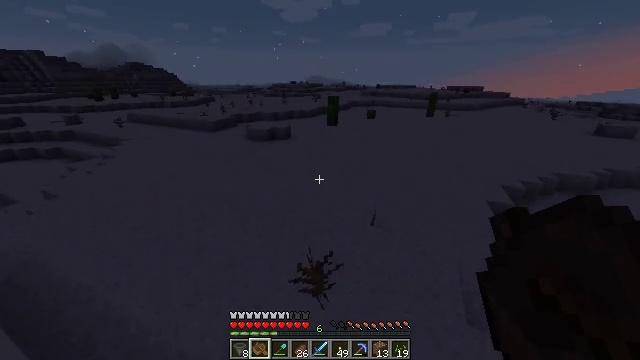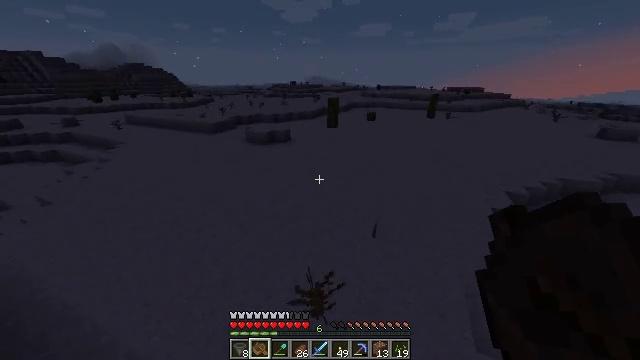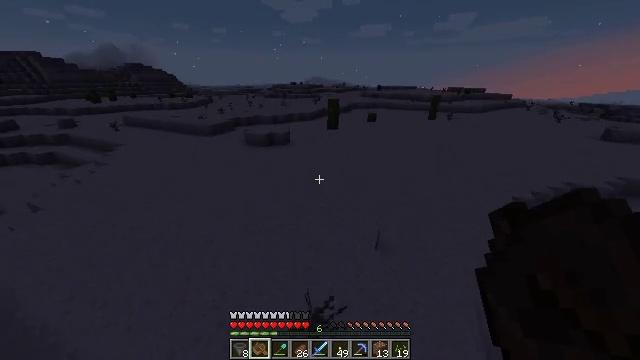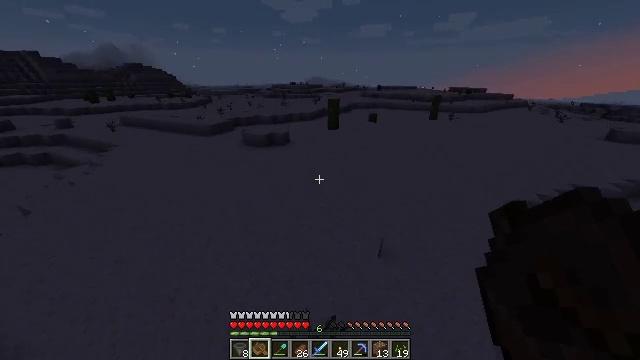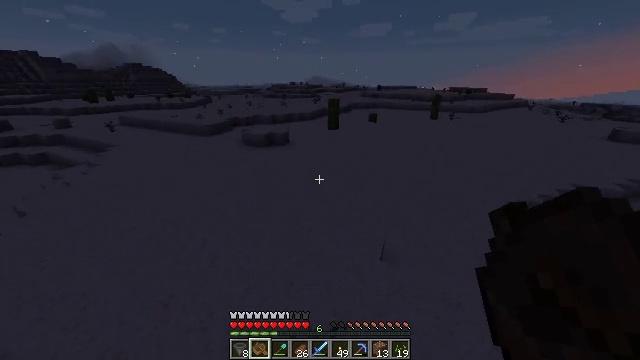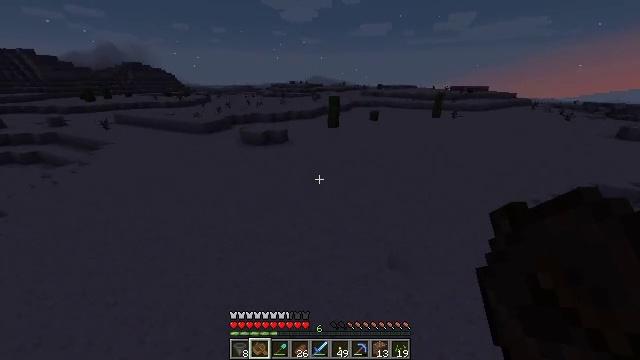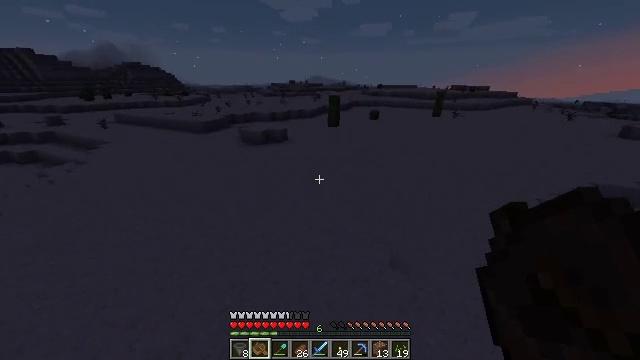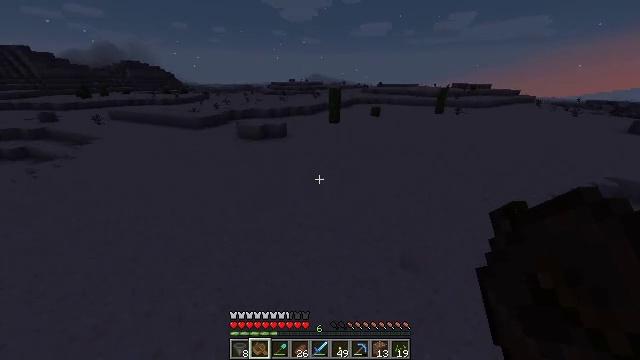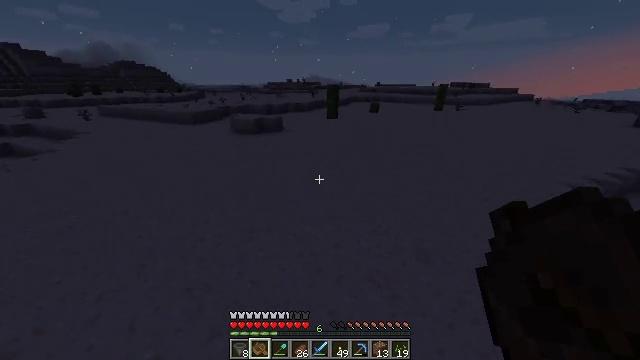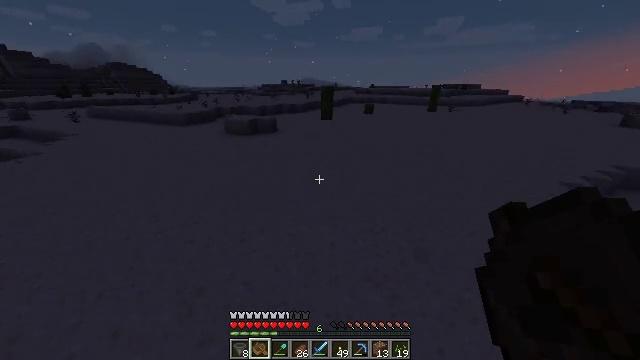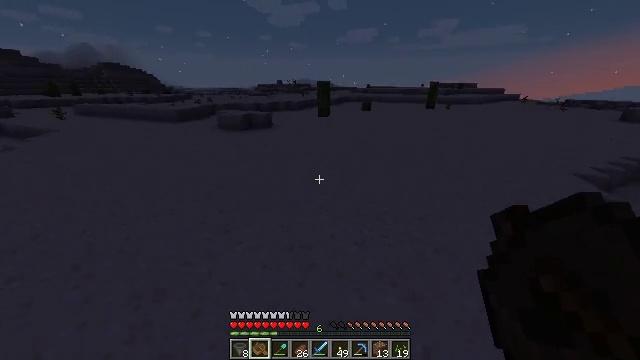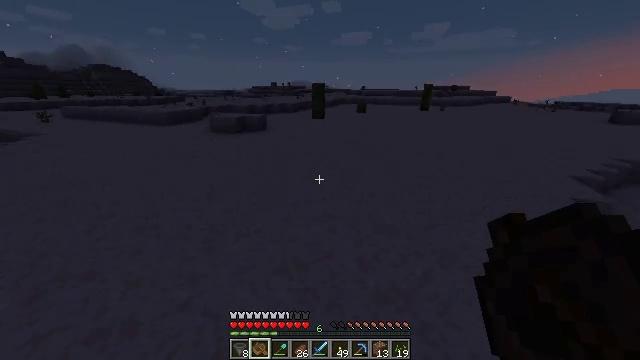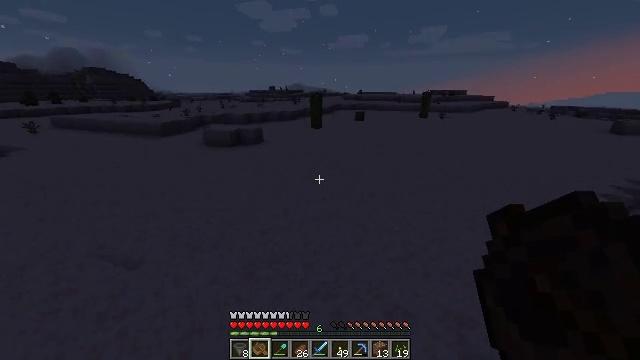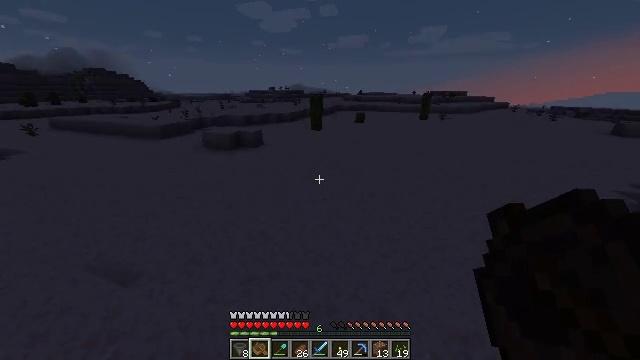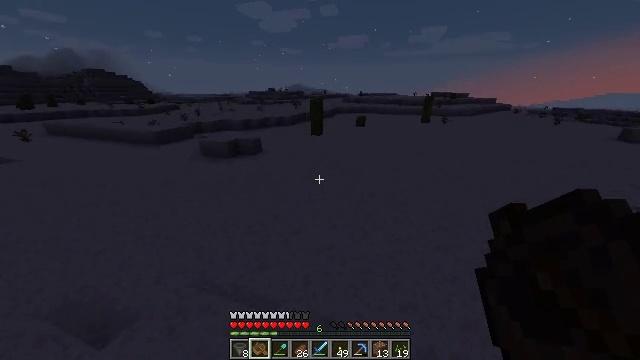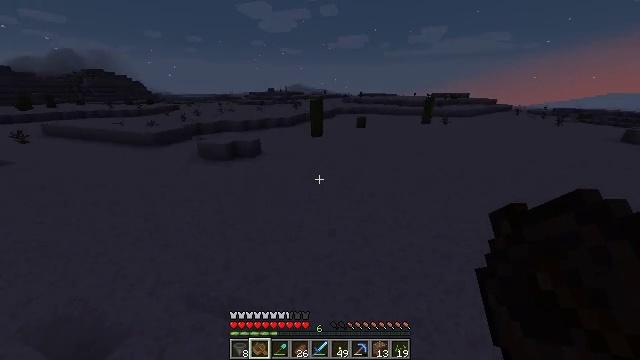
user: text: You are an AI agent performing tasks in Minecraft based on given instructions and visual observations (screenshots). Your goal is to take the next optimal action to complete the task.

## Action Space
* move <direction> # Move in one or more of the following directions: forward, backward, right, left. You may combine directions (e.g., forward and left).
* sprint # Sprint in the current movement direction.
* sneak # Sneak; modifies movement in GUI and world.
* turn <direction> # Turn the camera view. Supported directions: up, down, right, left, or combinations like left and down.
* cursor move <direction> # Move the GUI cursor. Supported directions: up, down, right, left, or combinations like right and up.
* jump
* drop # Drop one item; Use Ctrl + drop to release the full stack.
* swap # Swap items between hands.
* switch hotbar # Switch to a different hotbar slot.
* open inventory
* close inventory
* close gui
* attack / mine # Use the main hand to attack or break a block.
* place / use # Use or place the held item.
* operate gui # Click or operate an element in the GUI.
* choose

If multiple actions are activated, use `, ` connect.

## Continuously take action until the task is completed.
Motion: motion action
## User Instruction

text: Collect the cactus block.
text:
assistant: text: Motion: move forward, jump
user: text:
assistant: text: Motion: move forward, jump
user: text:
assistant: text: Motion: move forward, jump
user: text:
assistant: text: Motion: move forward, jump
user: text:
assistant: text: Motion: move forward, jump
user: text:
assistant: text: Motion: move forward, jump
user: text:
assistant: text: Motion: move forward, jump
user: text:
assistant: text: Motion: move forward, jump
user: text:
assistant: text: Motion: move forward, turn right, jump
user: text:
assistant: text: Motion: move forward, sprint, jump
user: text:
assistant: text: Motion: move forward, sprint, turn right, jump
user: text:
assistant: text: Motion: move forward, sprint, jump
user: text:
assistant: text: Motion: move forward, sprint, jump
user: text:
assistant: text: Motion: move forward, jump
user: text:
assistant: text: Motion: move forward, jump
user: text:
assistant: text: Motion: move forward, jump
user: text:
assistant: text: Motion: move forward, jump
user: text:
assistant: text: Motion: move forward, jump
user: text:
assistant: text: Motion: move forward, jump
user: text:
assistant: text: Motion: move forward, jump
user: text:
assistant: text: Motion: move forward, jump
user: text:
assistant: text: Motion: move forward, jump
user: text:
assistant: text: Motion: move forward, sprint, jump
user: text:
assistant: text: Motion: move forward, sprint, jump
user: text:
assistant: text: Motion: move forward, sprint, jump
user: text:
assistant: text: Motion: move forward, sprint, jump
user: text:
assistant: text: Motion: move forward, jump
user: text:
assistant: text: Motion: move forward, jump
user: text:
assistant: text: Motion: move forward, jump
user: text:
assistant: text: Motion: move forward, jump